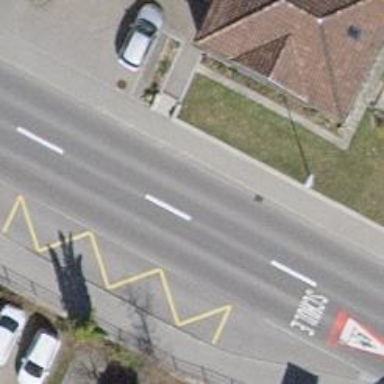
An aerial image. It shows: Public transport stop position.